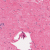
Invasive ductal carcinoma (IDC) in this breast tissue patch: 0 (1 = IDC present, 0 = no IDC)